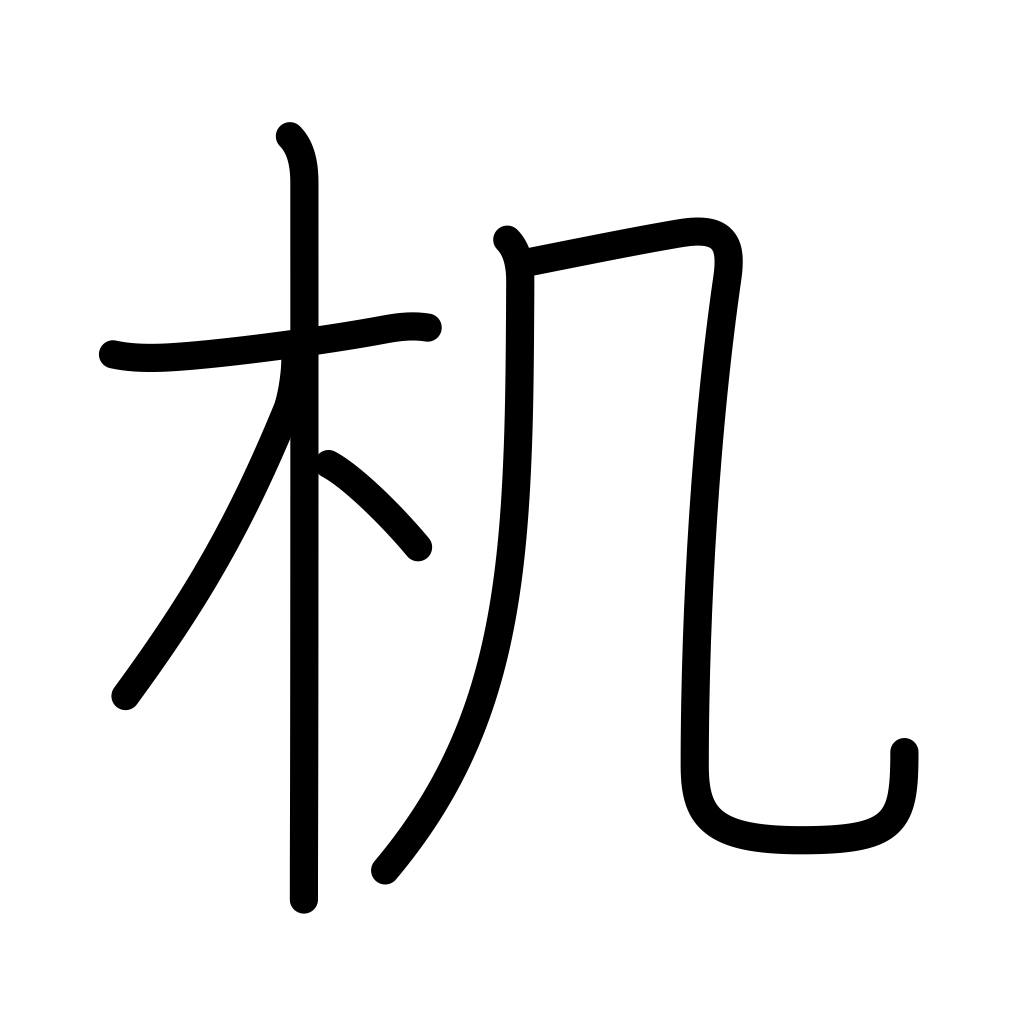
Meaning: desk, table